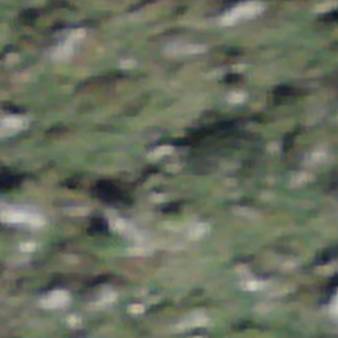
Label: other